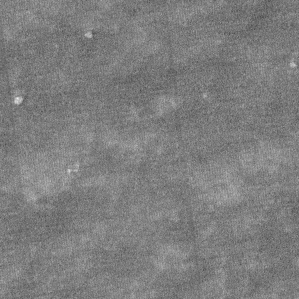
Label: frost